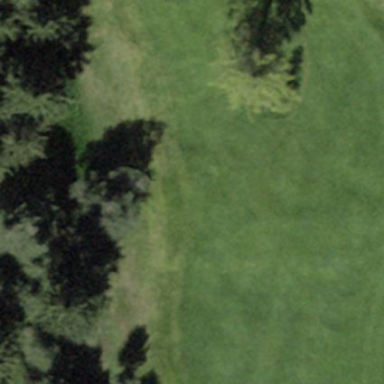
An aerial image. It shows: Grassy area designated as golf fairway.